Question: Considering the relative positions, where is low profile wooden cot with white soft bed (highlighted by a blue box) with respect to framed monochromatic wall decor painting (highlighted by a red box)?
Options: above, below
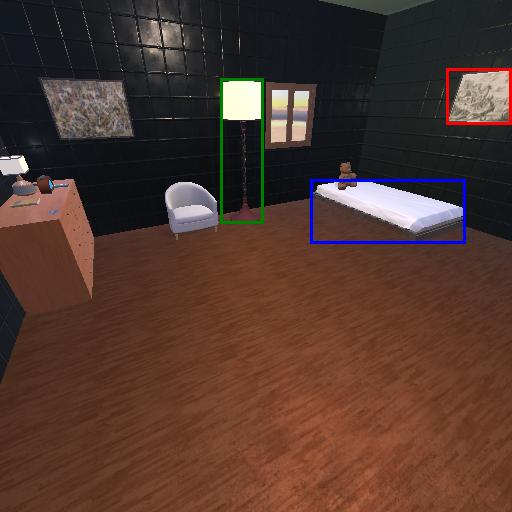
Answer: above